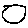
Label: circle